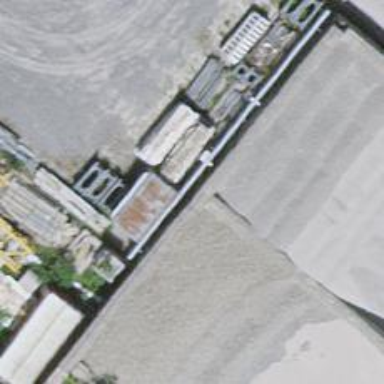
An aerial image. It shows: Wall barrier.